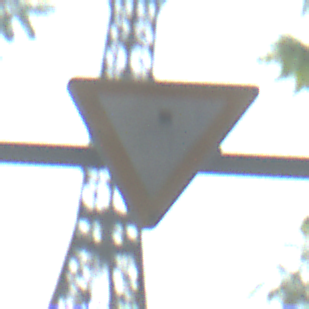
Verkehrszeichen: VorfahrtGewaehren
Umgebung: Outdoor, Suburban
Tageszeit: SunriseSunset
Wetter: Clear
Licht: Natural
Jahreszeit: NotSpecified
Kontrast: HighContrast